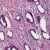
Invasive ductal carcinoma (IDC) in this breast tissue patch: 1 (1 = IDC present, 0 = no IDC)